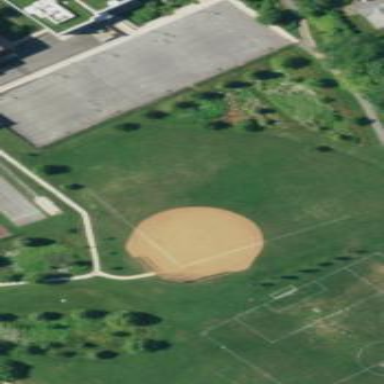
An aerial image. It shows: Grass pitch used for baseball.